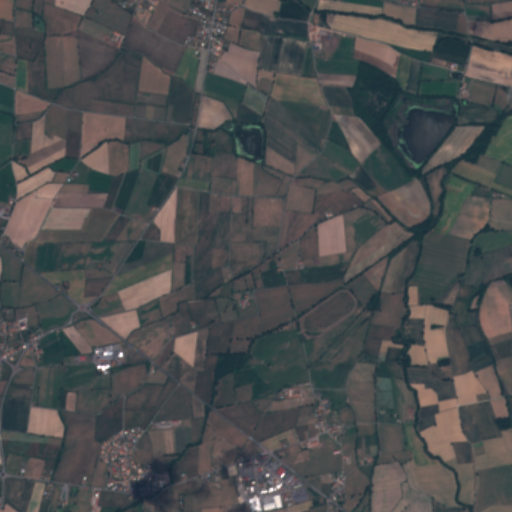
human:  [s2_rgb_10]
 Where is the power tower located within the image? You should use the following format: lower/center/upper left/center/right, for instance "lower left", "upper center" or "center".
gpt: The power tower is located in the upper right of the image.
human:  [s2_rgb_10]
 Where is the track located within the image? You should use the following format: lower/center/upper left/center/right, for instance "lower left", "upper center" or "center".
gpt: The track is located in the center right of the image.
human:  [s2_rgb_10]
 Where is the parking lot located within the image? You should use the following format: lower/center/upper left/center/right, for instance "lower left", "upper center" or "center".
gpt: There is no parking lot in the image.